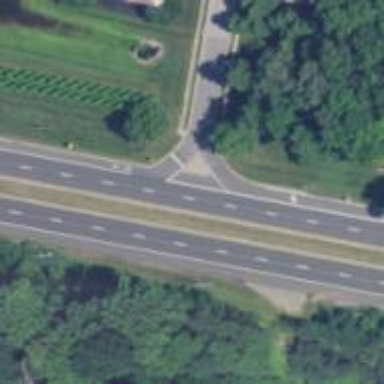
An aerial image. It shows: Trunk link highway.